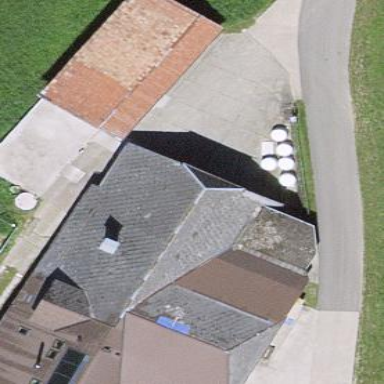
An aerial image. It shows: Farm building.